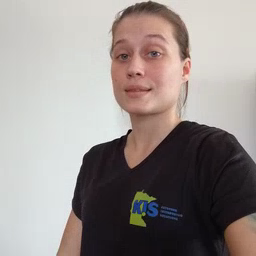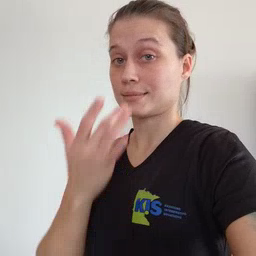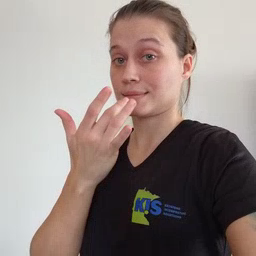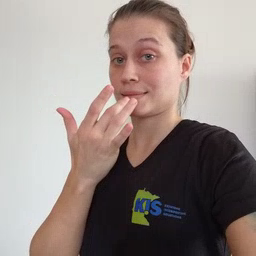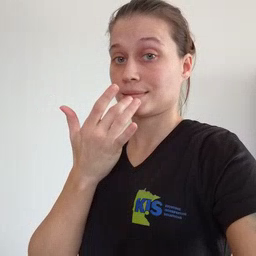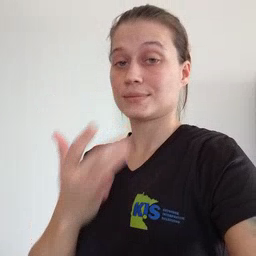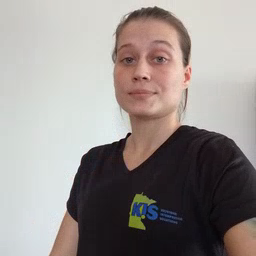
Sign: taste